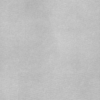
Label: dusty